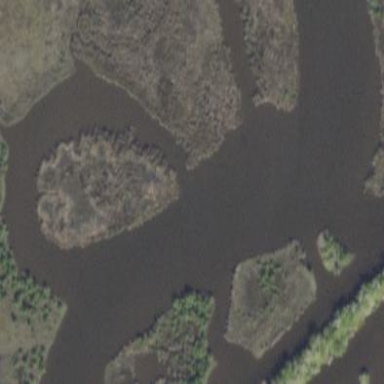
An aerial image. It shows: Tidal flat wetland.